Field crop: tomato
Growth stage: 1
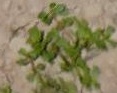
Species: portulaca